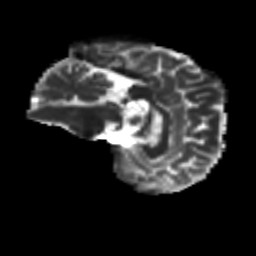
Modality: T2w
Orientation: sagittal
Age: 55
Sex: male
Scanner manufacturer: siemens
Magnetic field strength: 3 T
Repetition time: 8.6 s
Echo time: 0.095 s